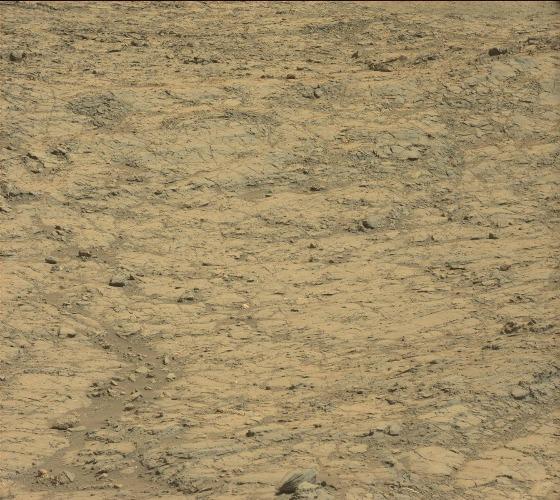
Terrain classes present: Bedrock, Gravel / Sand / Soil, Rock, Shadow